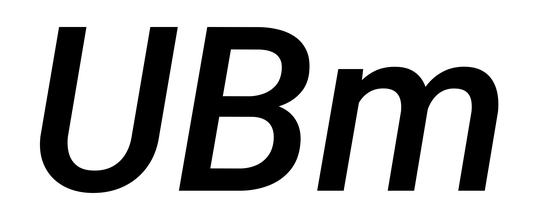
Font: Roboto-Italic_Medium_Italic